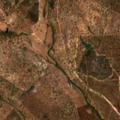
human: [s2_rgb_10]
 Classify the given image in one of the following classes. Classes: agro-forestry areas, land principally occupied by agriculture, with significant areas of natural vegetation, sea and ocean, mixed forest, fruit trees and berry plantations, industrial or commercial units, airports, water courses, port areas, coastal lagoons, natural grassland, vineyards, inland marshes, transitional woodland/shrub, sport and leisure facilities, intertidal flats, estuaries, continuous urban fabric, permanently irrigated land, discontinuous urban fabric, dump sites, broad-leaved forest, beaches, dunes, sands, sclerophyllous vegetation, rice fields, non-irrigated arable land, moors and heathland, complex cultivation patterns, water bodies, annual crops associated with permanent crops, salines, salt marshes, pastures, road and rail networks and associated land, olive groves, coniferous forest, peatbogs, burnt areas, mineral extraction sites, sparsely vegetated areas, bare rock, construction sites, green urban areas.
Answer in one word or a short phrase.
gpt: agro-forestry areas, broad-leaved forest